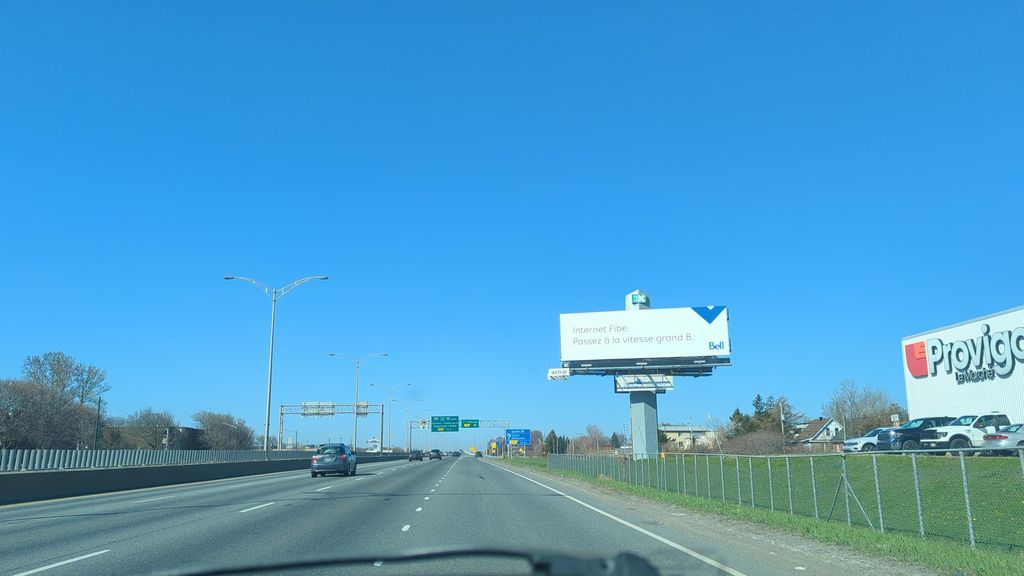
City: quebec_city